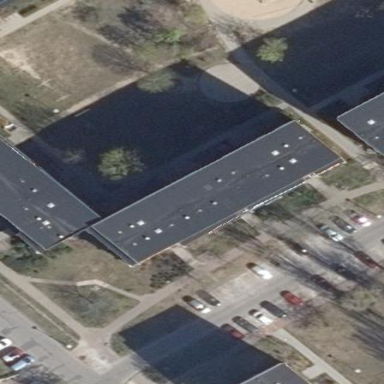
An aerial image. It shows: Street side parking area.